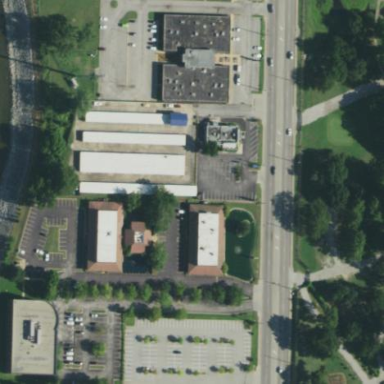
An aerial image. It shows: Commercial area.